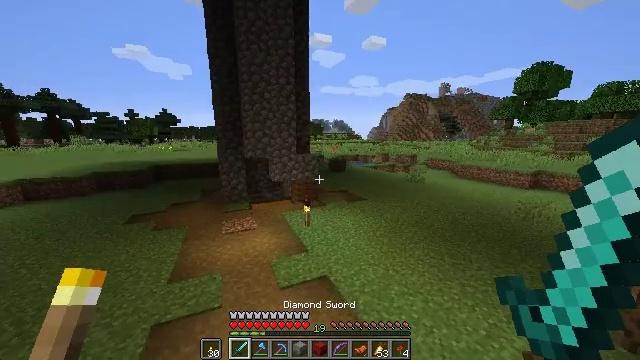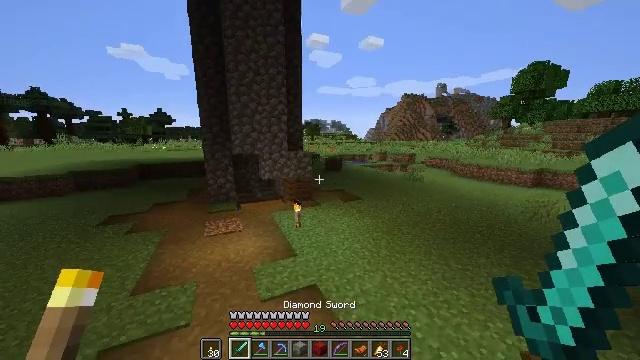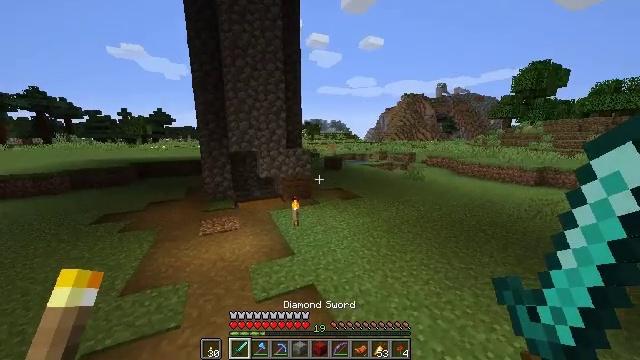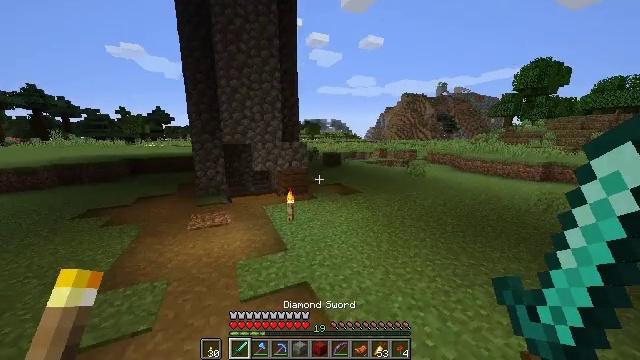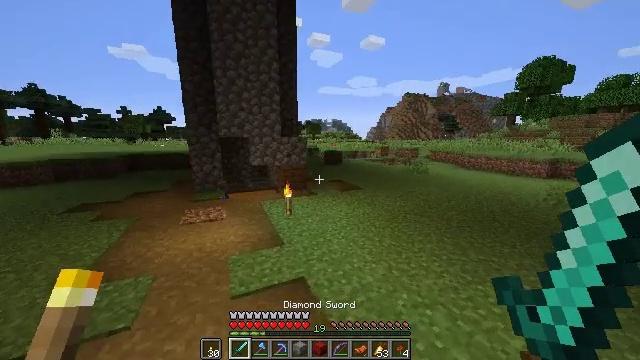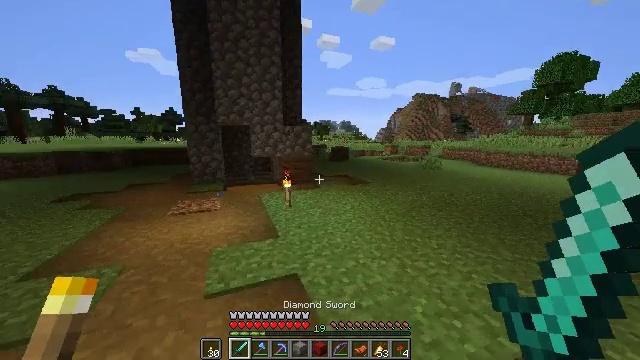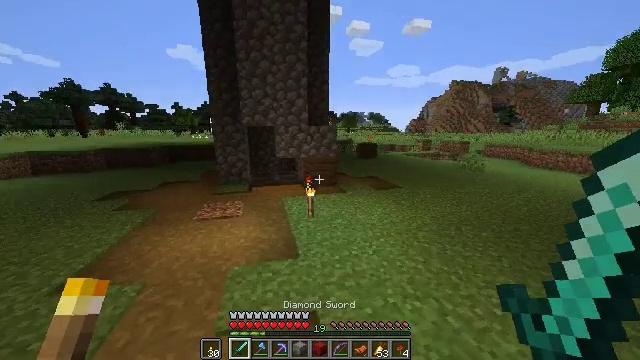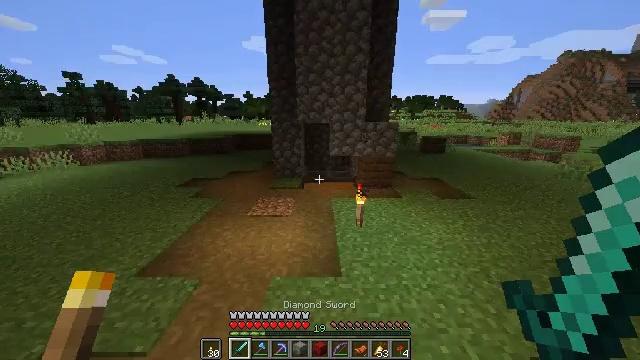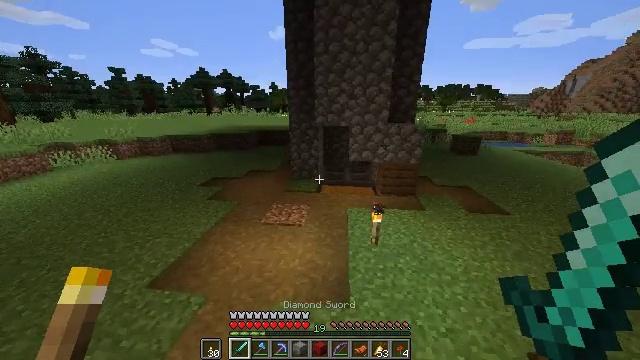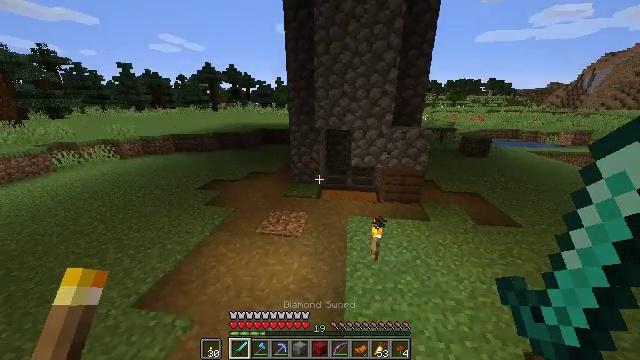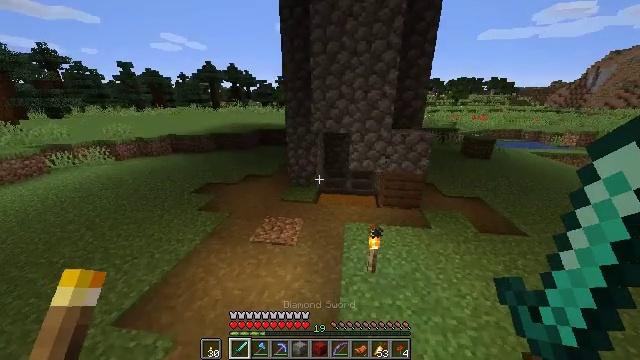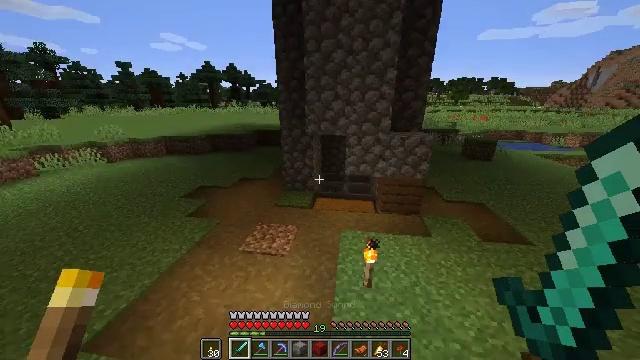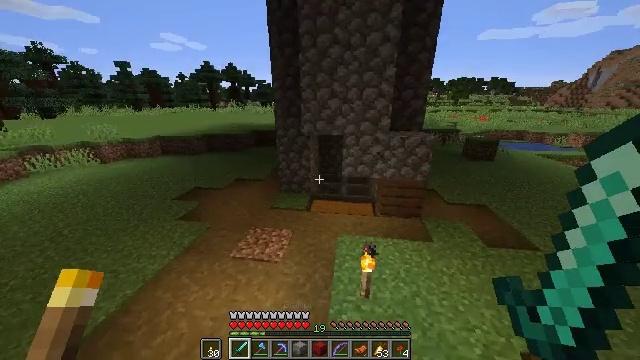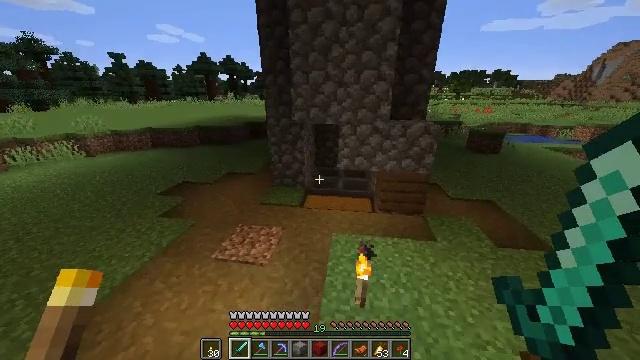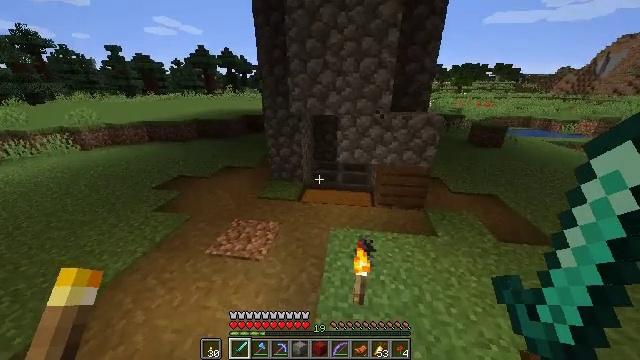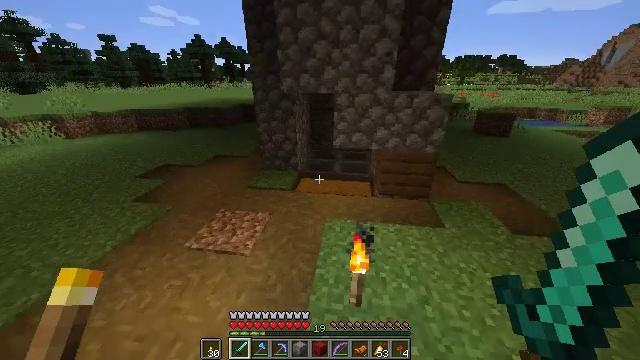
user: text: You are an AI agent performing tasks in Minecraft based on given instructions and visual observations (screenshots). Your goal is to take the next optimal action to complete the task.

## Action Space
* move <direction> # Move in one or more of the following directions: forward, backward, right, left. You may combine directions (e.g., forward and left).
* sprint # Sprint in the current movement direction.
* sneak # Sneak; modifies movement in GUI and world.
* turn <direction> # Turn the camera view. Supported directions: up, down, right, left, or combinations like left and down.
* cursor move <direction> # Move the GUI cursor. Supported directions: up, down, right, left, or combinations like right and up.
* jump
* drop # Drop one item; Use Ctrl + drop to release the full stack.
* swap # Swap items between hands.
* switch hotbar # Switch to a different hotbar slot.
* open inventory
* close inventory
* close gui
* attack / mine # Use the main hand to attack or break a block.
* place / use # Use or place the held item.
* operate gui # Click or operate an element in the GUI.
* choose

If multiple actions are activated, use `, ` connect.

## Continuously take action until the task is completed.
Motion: motion action
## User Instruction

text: Gather oak leaves by attacking.
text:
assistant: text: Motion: move forward, sprint, jump
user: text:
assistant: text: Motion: move forward, sprint, jump
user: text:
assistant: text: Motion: move forward, sprint, jump
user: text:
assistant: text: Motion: move forward, sprint, jump
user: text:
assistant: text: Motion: move forward, sprint, turn left, jump
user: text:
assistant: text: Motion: move forward, sprint, turn left and down, jump
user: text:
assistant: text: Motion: move forward, sprint, turn left and down, jump
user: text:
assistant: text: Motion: move forward, sprint, turn left and down, jump
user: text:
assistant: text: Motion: move forward, sprint, turn left and down, jump
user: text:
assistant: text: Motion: move forward, sprint, jump
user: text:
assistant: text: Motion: move forward, sprint, jump
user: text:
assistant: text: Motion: move forward, sprint, jump
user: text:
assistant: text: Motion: move forward, sprint, turn down
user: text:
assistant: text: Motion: move forward, turn down
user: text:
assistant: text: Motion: move forward, turn down
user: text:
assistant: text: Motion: move forward, turn down
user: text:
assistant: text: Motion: move forward, turn down
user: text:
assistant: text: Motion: move forward, turn down
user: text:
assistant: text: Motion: move forward, turn down
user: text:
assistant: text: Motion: move forward, turn down
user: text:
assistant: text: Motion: move forward, turn down
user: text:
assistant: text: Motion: move forward, turn down
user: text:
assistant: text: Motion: move forward, turn down
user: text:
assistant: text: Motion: move forward, turn down
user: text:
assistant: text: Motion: move forward, turn down, use / place
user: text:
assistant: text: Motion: move forward, turn down, use / place
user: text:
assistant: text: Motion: use / place
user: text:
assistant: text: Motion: use / place
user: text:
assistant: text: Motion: no_op
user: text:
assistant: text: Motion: no_op